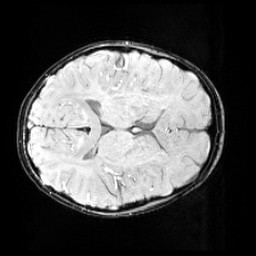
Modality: SWI
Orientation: axial
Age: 12
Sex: female
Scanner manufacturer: siemens
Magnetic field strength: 3 T
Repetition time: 0.027 s
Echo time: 0.02 s